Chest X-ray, AP view. Patient: 33 years old, sex F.
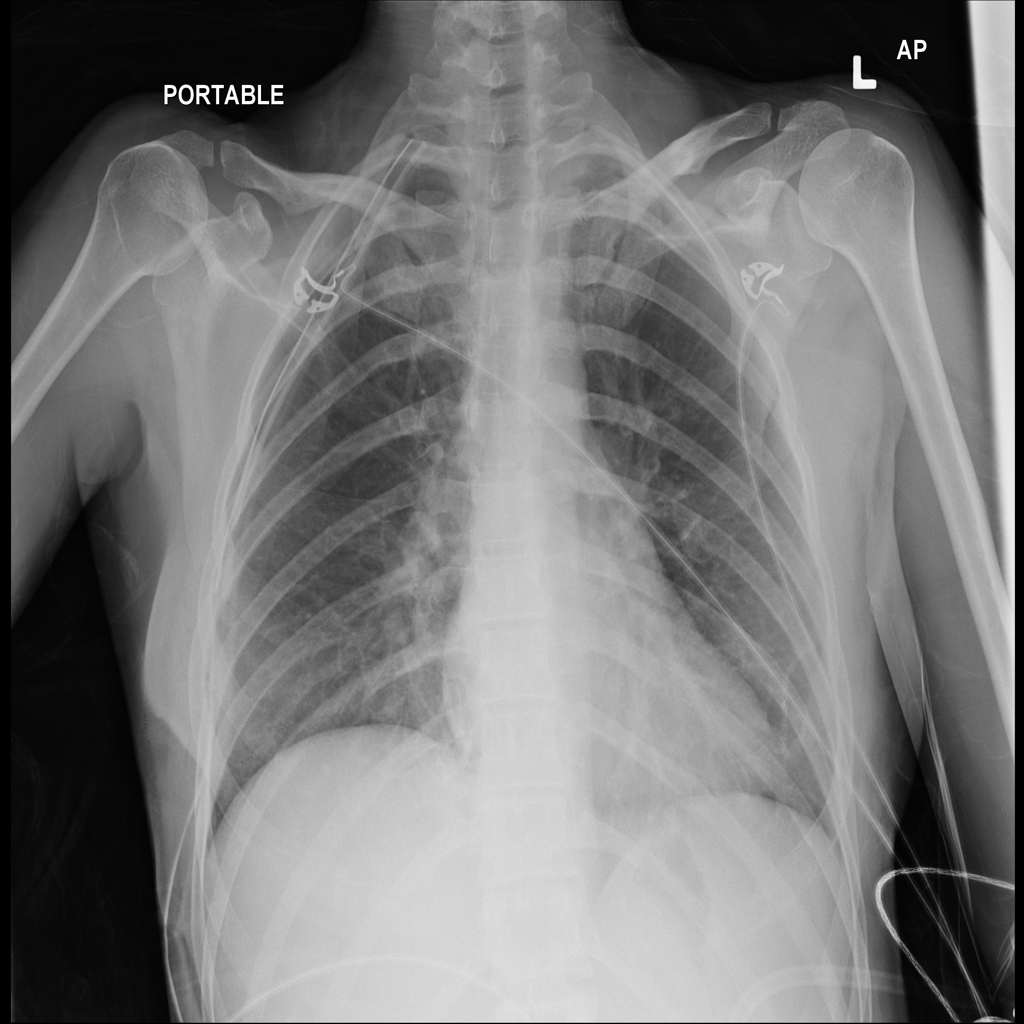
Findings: No Finding